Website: lowes
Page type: payment
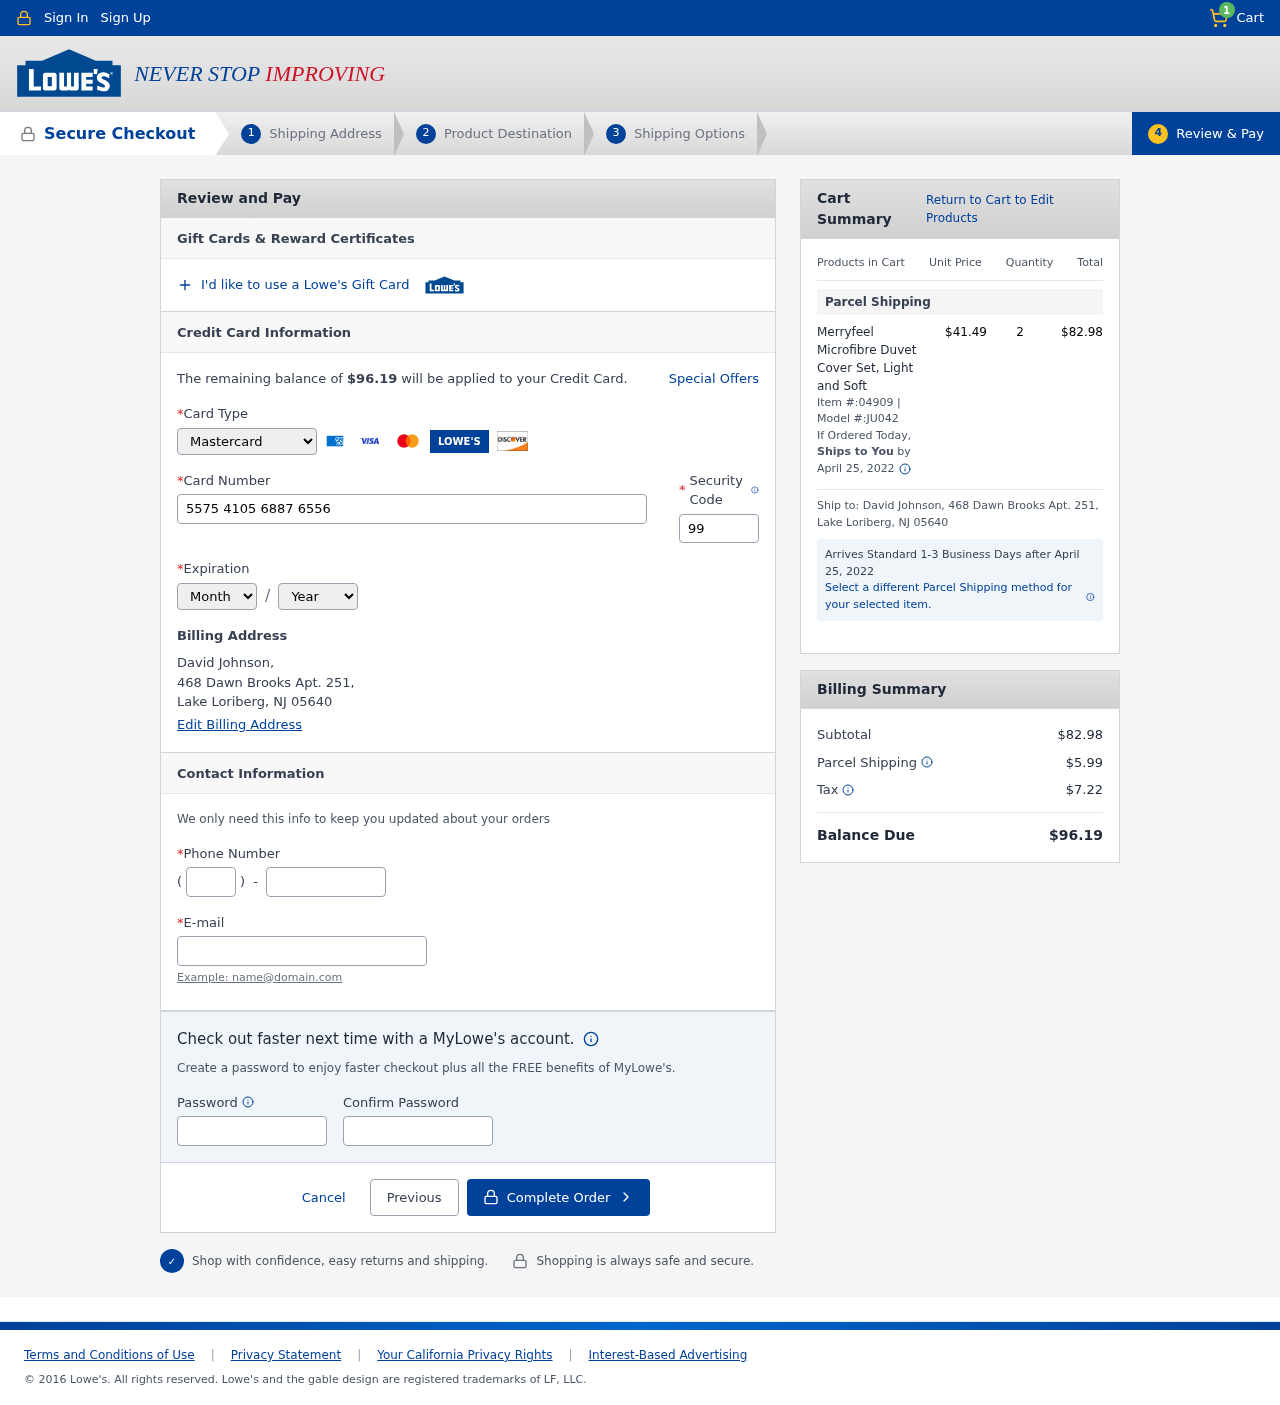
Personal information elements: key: PII_CARD_CVV
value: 991
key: PII_CARD_EXPIRY_MONTH
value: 02
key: PII_CARD_EXPIRY_YEAR
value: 26
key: PII_CARD_NUMBER
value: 5575 4105 6887 6556
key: PII_CARD_TYPE
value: Mastercard
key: PII_CITY_STATE_ZIP
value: Lake Loriberg, NJ 05640
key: PII_EMAIL
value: david.johnson@gmail.com
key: PII_FULLNAME
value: David Johnson,
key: PII_PHONE
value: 8069710513
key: PII_PHONE_AREA
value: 806
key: PII_STREET
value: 468 Dawn Brooks Apt. 251,
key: PII_FULLNAME2
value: David Johnson
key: PII_STREET2
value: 468 Dawn Brooks Apt. 251
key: PII_CITY_STATE_ZIP2
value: Lake Loriberg, NJ 05640
Product elements: key: PRODUCT1_NAME
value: Merryfeel Microfibre Duvet Cover Set, Light and Soft
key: PRODUCT1_PRICE
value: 41.49
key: PRODUCT1_QUANTITY
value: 2
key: PRODUCT1_ITEM
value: Item #:04909
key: PRODUCT1_MODEL
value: Model #:JU042
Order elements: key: ORDER_NUM_ITEMS
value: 1
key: ORDER_TOTAL
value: $96.19
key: ORDER_SHIPPING_DATE
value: April 25, 2022
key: ORDER_SUBTOTAL
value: $82.98
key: ORDER_SHIPPING_DATE2
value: April 25, 2022
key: ORDER_SHIPPING_COST
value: $5.99
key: ORDER_TAX
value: $7.22